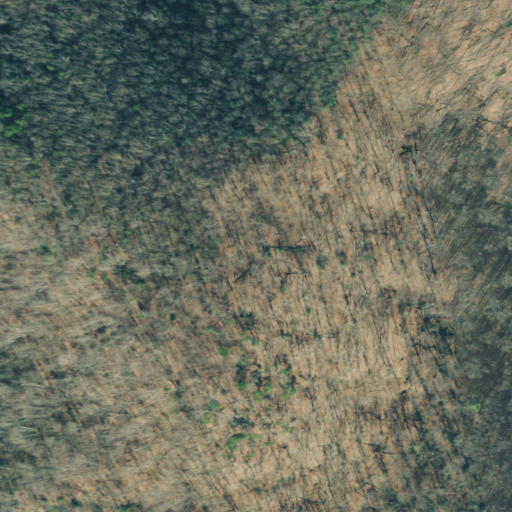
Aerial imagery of mountain in Georgia named Chestnut Knob containing deciduous forest, mixed forest, and open development